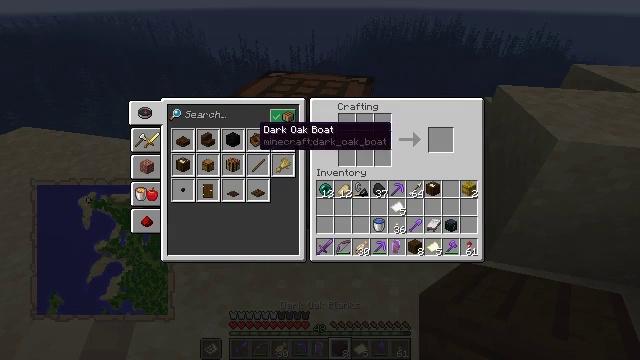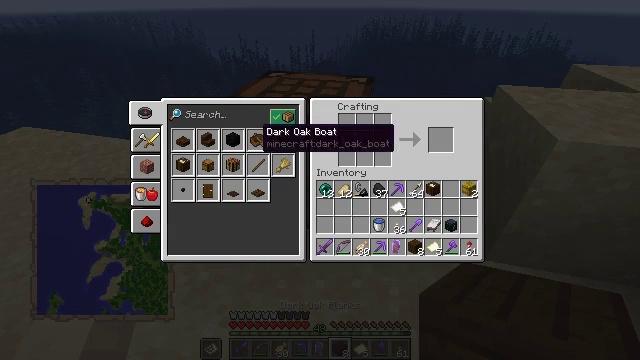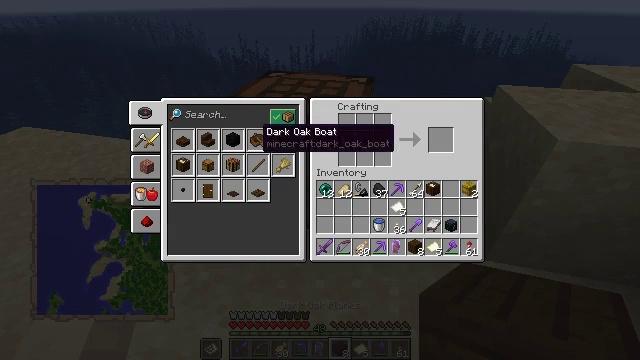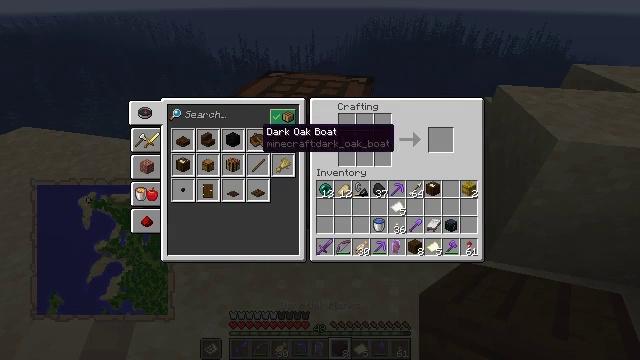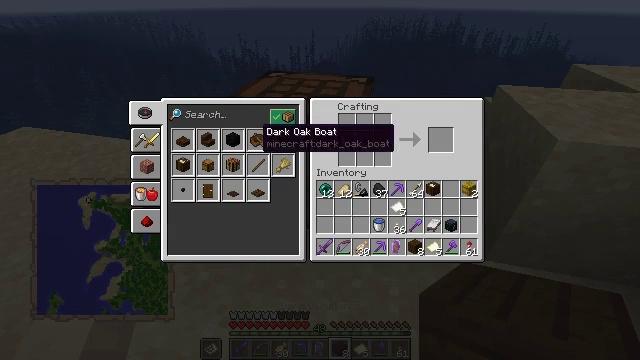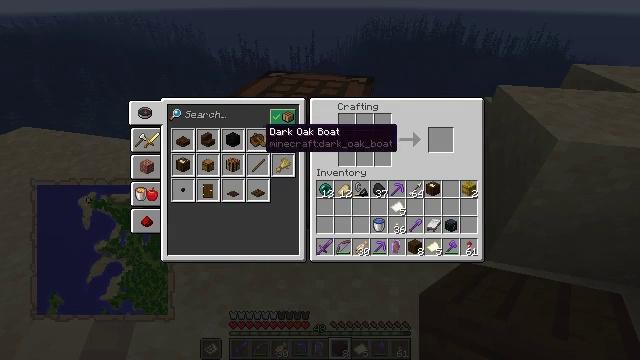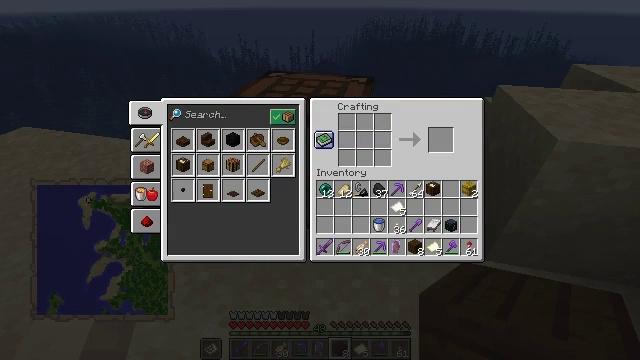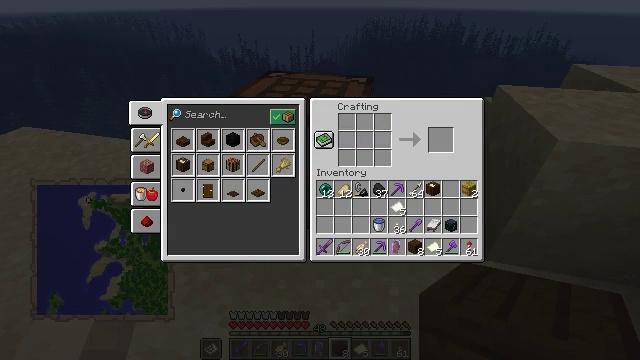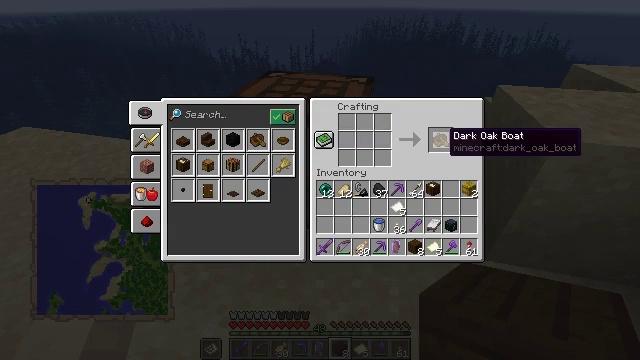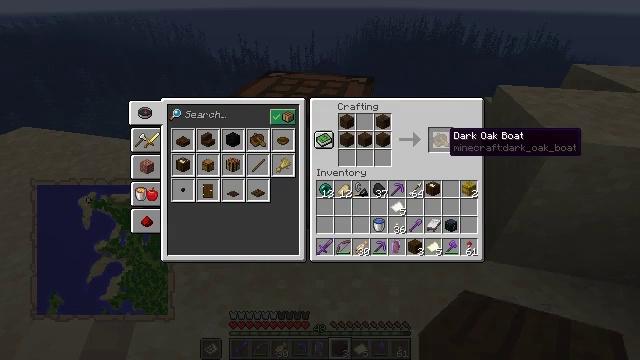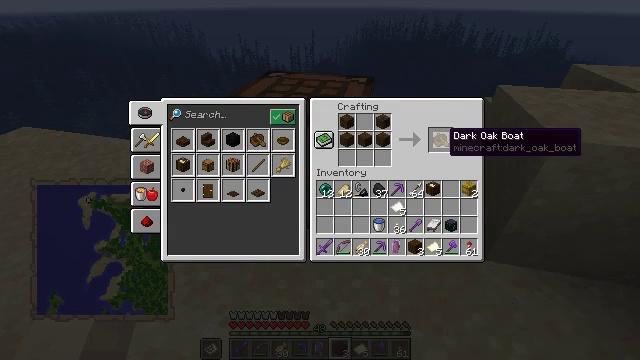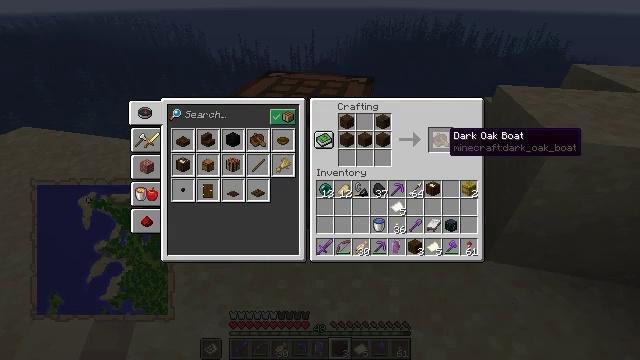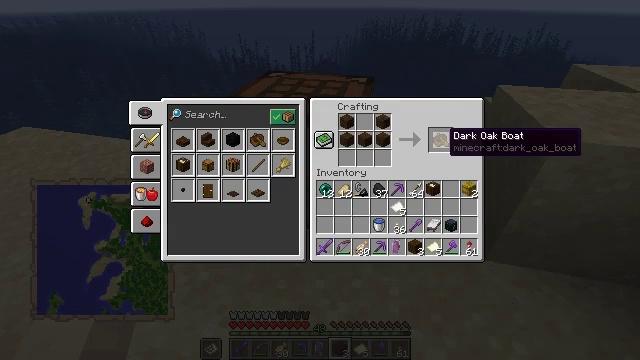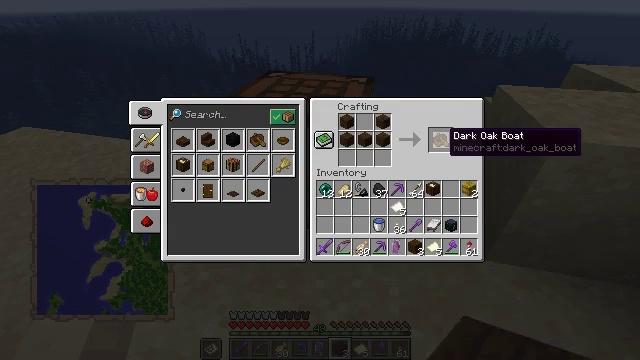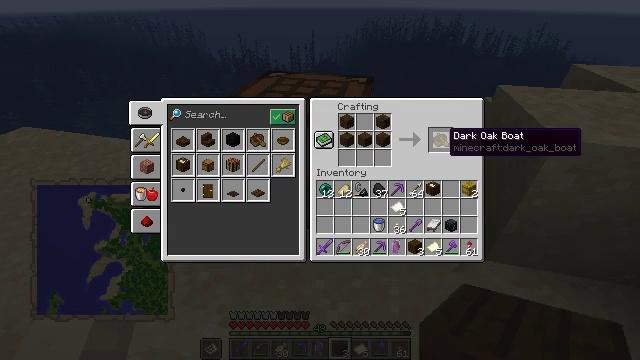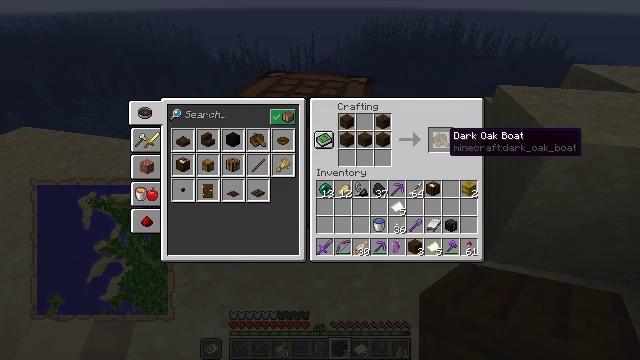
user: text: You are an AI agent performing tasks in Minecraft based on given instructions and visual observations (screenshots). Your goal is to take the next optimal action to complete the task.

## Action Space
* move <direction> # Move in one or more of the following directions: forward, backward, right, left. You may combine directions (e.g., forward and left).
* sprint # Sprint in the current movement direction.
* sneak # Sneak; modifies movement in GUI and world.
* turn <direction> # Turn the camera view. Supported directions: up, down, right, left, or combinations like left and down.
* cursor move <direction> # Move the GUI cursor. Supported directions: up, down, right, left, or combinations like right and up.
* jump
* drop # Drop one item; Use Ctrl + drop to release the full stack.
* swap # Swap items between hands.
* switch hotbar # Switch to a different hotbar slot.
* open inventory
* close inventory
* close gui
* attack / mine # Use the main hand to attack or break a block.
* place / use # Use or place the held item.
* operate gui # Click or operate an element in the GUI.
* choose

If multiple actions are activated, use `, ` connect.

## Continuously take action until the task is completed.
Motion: motion action
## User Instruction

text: Craft the dark oak boat using dark oak wood.
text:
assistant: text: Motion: sneak
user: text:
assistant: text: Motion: sneak
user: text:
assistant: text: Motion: sneak, attack / mine
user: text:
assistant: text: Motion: sneak, attack / mine
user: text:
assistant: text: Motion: sneak
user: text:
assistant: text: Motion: sneak, turn right
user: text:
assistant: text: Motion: sneak, turn right
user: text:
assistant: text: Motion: sneak, turn right
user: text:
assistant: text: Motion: sneak
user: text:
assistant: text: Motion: sneak
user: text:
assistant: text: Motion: sneak
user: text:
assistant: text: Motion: sneak
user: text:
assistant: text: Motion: sneak
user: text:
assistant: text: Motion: sneak
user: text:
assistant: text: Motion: sneak
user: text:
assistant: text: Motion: sneak
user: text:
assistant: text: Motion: sneak, attack / mine
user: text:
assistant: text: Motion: sneak, attack / mine
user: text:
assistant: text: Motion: sneak
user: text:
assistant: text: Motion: sneak
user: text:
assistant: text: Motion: sneak
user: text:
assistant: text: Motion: sneak